Нагреватель подключен к сети через реостат (см. рис.). Сопротивление реостата $R= 30~Ом$. Если сопротивление нагревателя $r=90 ~Ом$, то при полностью введенном реостате вода закипает через время $t=8 ~мин$.
При каком сопротивлении нагревателя вода закипит через время $t'=4 ~мин$, если реостат введен наполовину? Тепловыми потерями пренебречь.
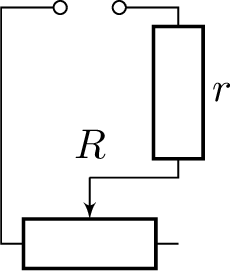
Ответ: $r'=45~Ом$ или $r''=5~Ом$.
Темы:
T, Электричество, Всероссийские, Мощность, Реостат